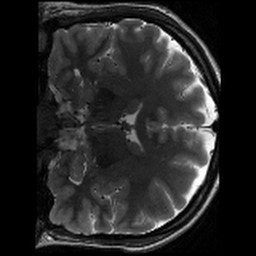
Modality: T2w
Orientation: coronal
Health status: healthy
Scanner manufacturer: siemens
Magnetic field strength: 3 T
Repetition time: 8.02 s
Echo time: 0.08 s